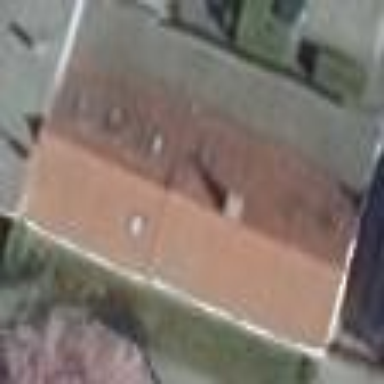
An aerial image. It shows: Residential building.